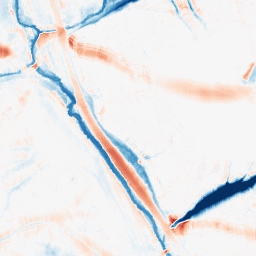
Category: morphological
Decomposition family: morphological_ellipse
Decomposition parameters: operation: average
width: 30
height: 20
Upsampling method: sinc_blackman
Upsampling parameters: scale: 2
kernel_size: 16
Upsampling scale: 2